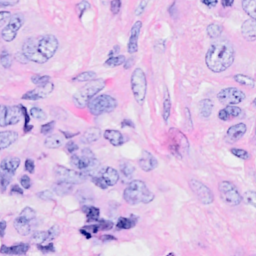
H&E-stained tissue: Breast